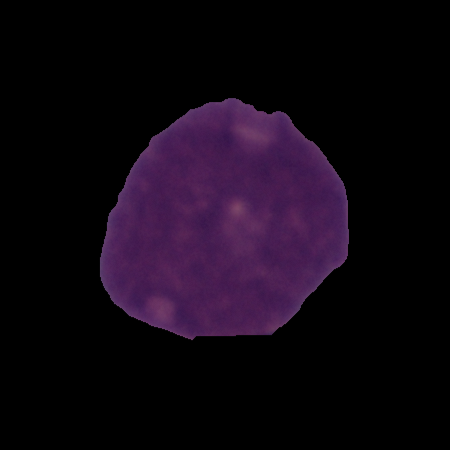
Label: cancer